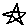
Label: star